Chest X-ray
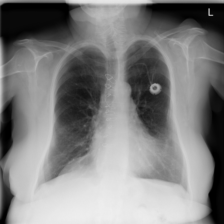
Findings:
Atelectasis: negative
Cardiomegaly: negative
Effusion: negative
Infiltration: negative
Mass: negative
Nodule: negative
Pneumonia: negative
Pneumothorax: negative
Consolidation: negative
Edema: negative
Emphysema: negative
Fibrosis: negative
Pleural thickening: negative
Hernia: negative